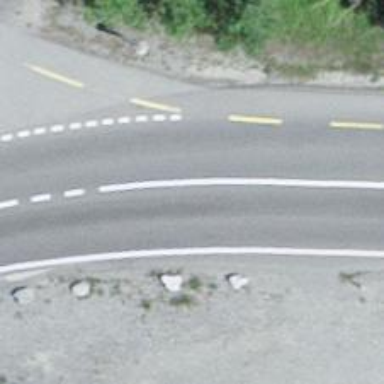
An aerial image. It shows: Asphalt road with primary highway designation and exclusive lanes for cycling on both sides.